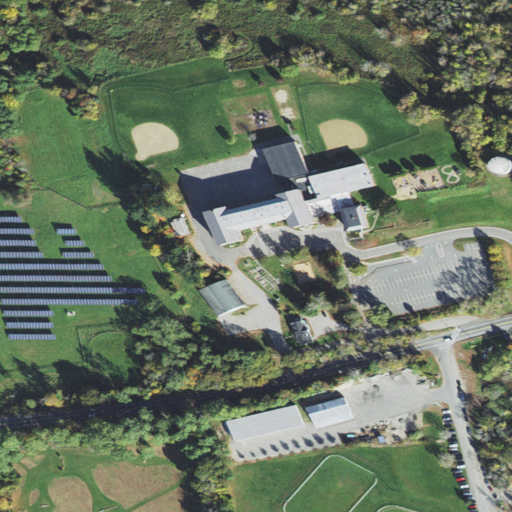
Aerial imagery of mountain in Massachusetts named Pipestave Hill containing pasture, medium intensity development, mixed forest, open development, low intensity development, high intensity development, barren land, and deciduous forest